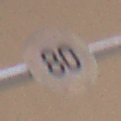
Verkehrszeichen: Geschwindigkeit80
Umgebung: Outdoor, Urban
Tageszeit: Midday
Wetter: PartlyCloudy
Licht: Natural
Jahreszeit: NotSpecified
Kontrast: MediumContrast